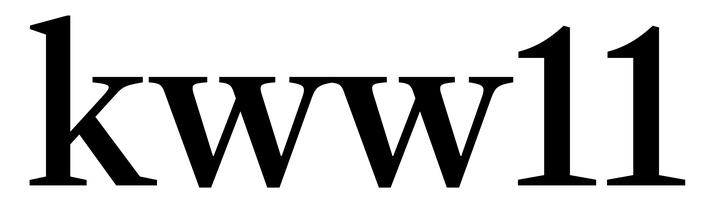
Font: LibreCaslonText_Medium